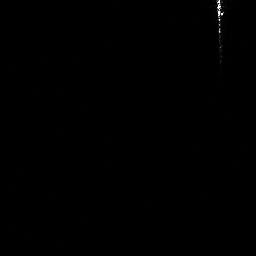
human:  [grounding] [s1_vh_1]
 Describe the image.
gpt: In the satellite image, there is  <ref>1 small ship </ref> <box>[[82, 0, 87, 13, 0]]</box> located at top right.